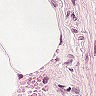
Metastatic tissue present: no